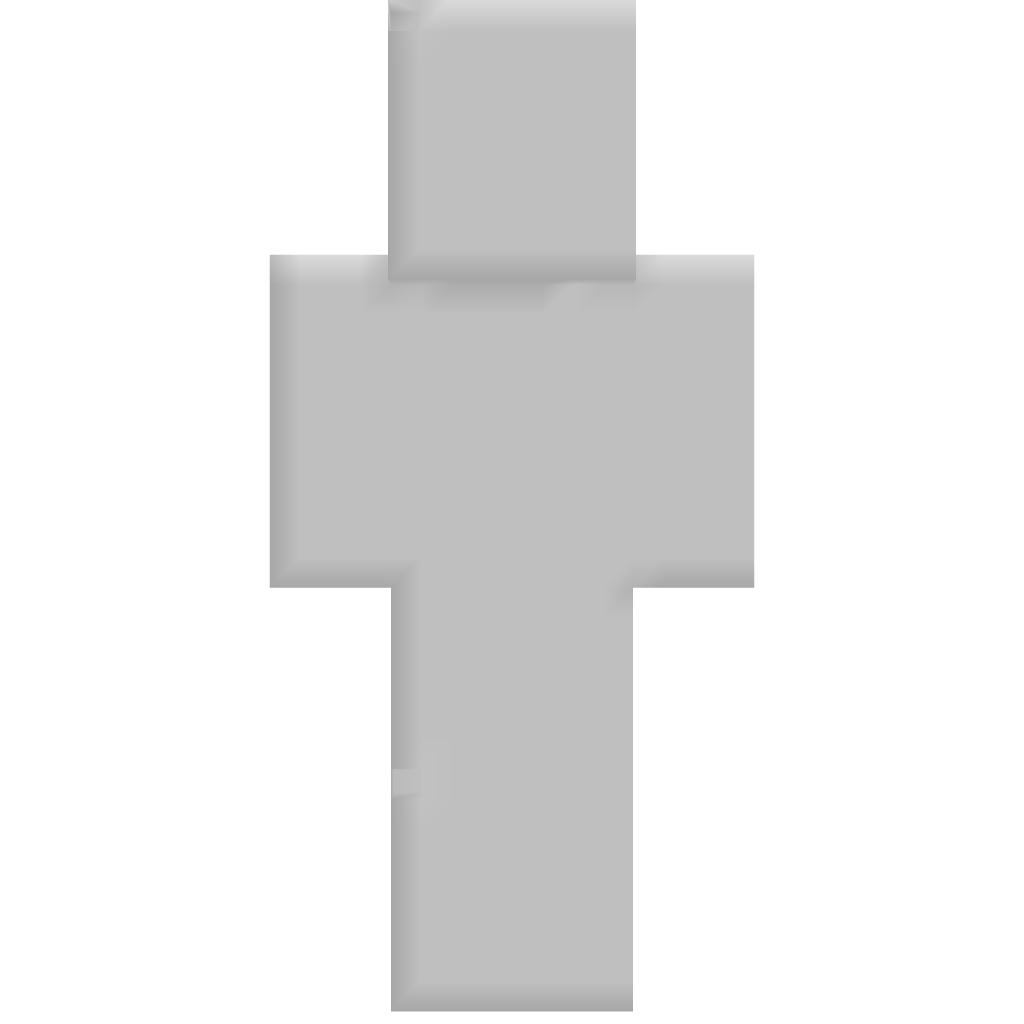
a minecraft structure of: Skin Dummy totally white just the shape